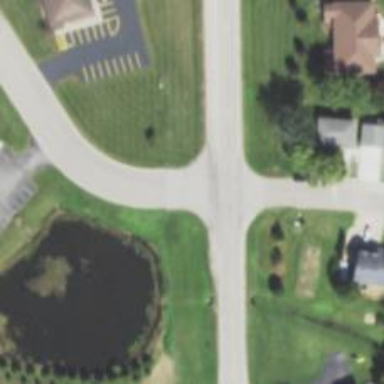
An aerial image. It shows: Stop road.